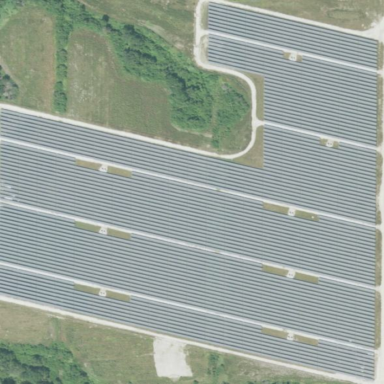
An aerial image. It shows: Solar photovoltaic panel generator.